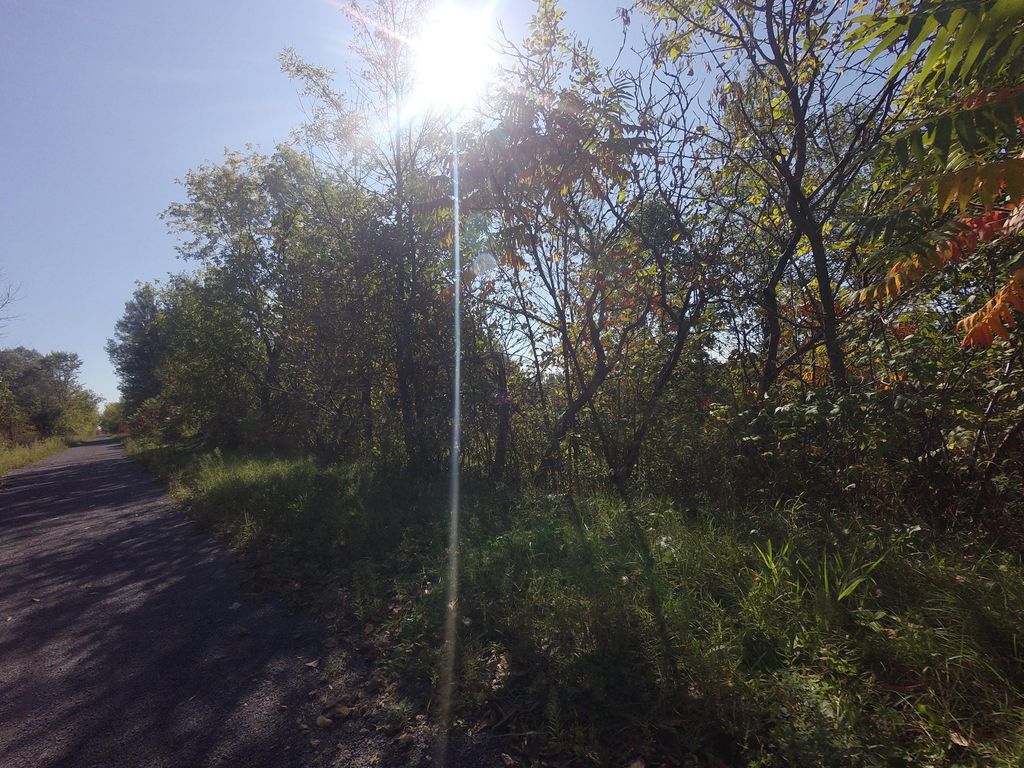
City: ottawa-gatineau